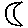
Label: moon